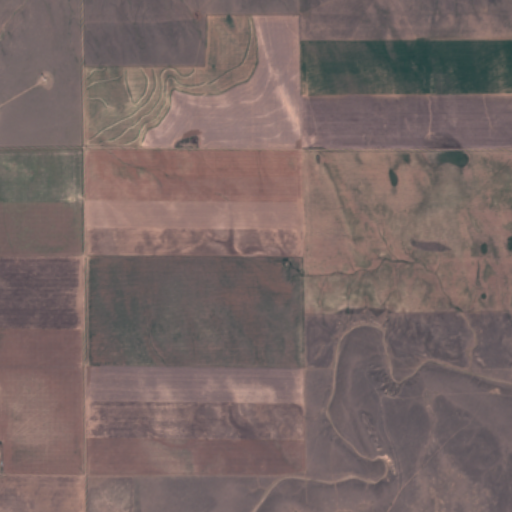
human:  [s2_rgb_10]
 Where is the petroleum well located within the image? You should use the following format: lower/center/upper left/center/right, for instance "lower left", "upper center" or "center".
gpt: The petroleum well is located in the lower right of the image.
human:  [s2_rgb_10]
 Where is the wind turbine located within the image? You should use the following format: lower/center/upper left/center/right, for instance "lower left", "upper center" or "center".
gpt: The wind turbine is located in the upper left of the image.
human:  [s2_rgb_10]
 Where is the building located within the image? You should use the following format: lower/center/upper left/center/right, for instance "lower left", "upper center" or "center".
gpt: The building is located in the upper center of the image.
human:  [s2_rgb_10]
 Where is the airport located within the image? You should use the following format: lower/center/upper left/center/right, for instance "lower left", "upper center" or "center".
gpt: There is no airport in the image.